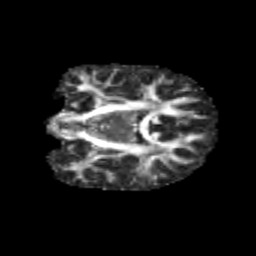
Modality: FA
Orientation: coronal
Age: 11
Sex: male
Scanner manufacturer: siemens
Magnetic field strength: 3 T
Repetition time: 3.8 s
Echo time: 0.07 s